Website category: university
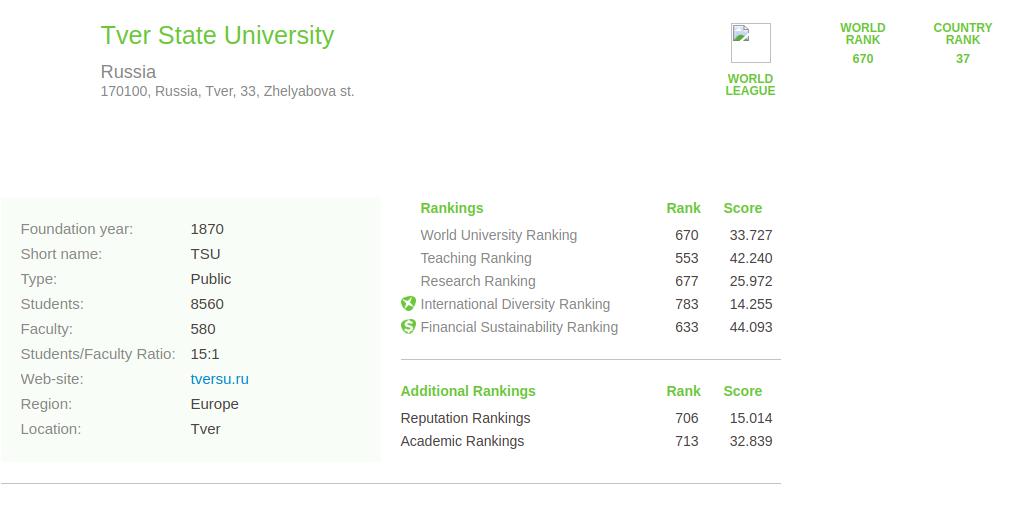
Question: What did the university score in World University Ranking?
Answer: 33.727

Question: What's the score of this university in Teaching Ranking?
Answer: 42.240

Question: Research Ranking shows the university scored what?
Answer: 25.972

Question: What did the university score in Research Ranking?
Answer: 25.972

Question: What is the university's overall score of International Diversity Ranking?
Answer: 14.255

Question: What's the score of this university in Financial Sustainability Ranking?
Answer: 44.093

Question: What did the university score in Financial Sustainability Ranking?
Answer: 44.093

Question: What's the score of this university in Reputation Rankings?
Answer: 15.014

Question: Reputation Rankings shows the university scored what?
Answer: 15.014

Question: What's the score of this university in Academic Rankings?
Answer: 32.839

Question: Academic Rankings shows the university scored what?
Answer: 32.839

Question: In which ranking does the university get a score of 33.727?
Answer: World University Ranking

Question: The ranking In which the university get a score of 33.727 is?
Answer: World University Ranking

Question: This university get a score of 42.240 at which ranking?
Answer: Teaching Ranking

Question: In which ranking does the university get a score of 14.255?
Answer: International Diversity Ranking

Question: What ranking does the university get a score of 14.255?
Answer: International Diversity Ranking

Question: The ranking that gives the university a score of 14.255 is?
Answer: International Diversity Ranking

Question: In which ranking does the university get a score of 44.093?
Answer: Financial Sustainability Ranking

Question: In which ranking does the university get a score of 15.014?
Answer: Reputation Rankings

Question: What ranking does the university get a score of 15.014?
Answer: Reputation Rankings

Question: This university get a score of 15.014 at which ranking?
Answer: Reputation Rankings

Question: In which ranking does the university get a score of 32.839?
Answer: Academic Rankings

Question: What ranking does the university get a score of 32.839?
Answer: Academic Rankings